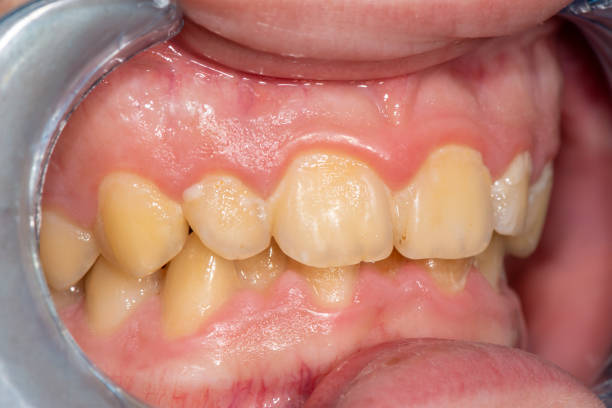
Condition: Gingivitis